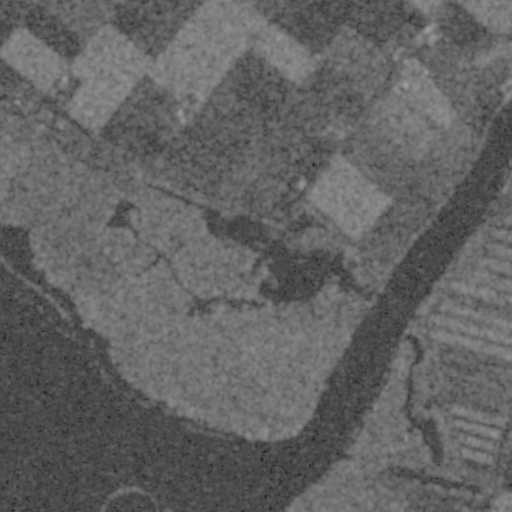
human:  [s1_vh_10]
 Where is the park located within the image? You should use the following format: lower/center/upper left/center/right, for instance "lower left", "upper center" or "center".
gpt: The park is located in the upper center of the image.
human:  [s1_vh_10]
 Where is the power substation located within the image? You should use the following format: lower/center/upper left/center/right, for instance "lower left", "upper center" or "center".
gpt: The power substation is located in the upper left of the image.
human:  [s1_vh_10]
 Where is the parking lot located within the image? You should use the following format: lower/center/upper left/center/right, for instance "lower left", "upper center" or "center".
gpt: There is no parking lot in the image.

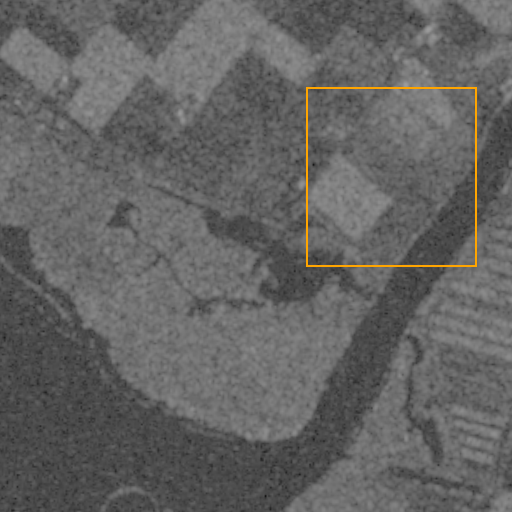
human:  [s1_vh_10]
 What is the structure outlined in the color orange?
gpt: The structure outlined in orange is a crop field.
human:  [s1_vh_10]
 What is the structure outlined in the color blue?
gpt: There is no blue outline.